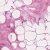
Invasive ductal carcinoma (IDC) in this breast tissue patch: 0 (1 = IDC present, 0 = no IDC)